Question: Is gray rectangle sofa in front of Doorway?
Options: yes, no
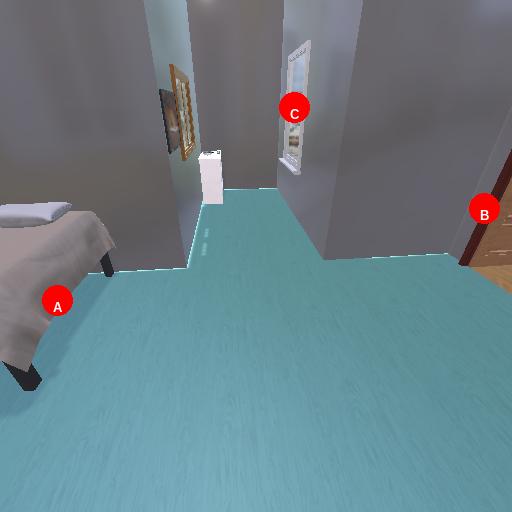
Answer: yes